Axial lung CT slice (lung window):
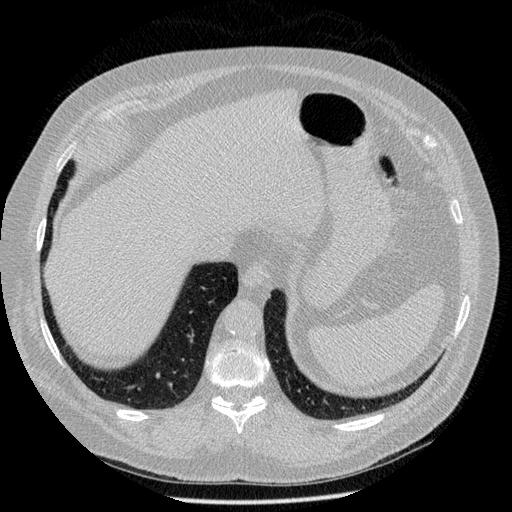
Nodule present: no